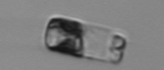
Label: Guinardia_delicatula_TAG_internal_parasite